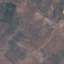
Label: PermanentCrop